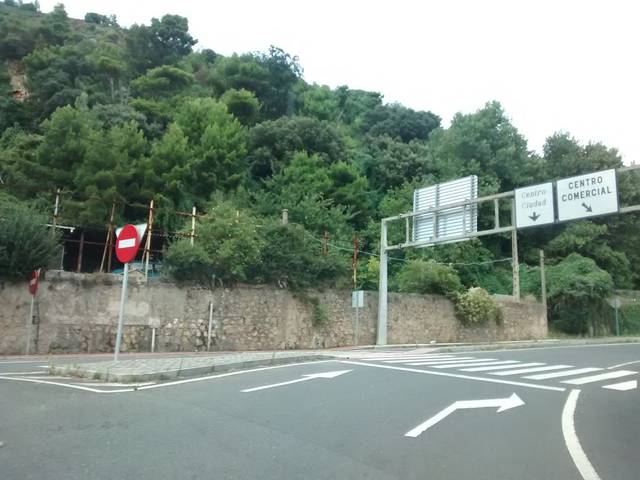
Region: Spain
Coordinates: 43.449, -3.853